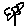
Label: flower